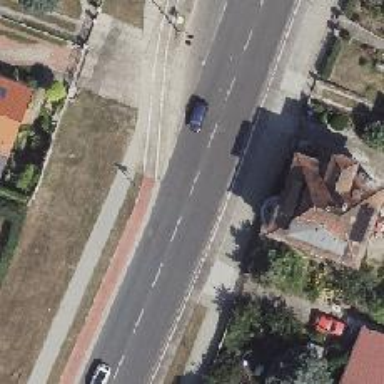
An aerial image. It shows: Secondary road with asphalt surface. It has lane markings and both sides have sidewalks. There is cycle track on both sides of the road.